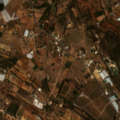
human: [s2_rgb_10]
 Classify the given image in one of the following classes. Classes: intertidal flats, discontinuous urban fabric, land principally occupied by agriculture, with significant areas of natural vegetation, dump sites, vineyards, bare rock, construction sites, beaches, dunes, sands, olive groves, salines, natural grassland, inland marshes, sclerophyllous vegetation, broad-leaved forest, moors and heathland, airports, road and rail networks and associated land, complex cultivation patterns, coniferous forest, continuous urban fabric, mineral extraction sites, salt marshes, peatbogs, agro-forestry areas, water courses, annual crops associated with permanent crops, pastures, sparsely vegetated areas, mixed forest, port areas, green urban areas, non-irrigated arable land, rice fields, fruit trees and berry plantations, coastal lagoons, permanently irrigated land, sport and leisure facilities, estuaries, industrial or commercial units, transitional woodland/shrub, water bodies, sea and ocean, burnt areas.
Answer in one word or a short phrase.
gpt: non-irrigated arable land, fruit trees and berry plantations, olive groves, annual crops associated with permanent crops, complex cultivation patterns, land principally occupied by agriculture, with significant areas of natural vegetation